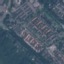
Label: Residential